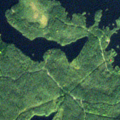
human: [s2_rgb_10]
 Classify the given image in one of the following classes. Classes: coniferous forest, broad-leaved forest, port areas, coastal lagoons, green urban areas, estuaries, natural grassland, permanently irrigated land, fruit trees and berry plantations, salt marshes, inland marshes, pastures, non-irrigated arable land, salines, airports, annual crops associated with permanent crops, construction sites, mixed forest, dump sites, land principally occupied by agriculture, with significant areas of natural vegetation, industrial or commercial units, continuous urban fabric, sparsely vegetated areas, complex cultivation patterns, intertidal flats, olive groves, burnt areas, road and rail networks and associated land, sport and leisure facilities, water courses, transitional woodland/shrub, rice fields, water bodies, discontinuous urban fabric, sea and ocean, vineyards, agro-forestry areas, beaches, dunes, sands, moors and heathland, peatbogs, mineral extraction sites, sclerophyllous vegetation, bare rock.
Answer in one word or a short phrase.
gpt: coniferous forest, water bodies